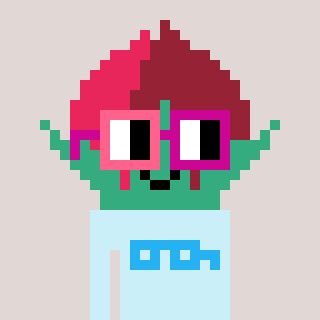
a pixel art character with square pink and red glasses, a rosebud-shaped head and a cold-colored body on a warm background